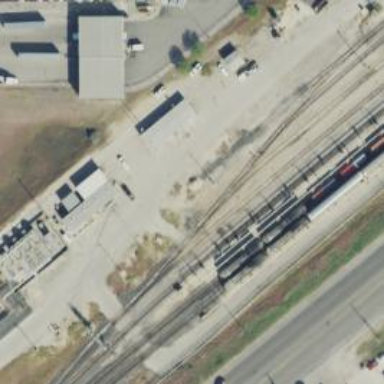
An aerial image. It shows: Trap point for railway derailment prevention.